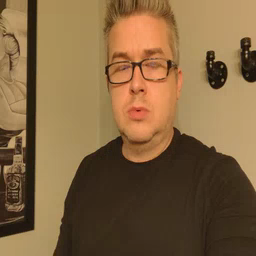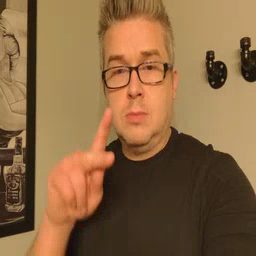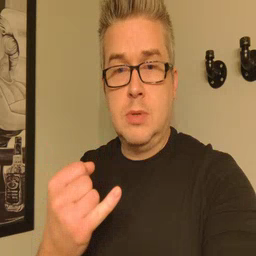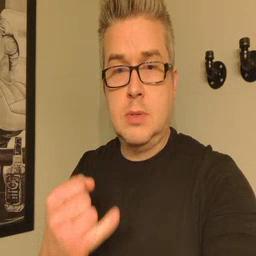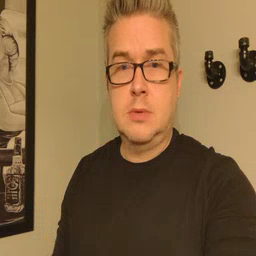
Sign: pajamas